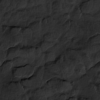
Label: not_dusty